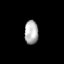
Tissue: lung
Cell type: Epithelial cells
Senescence score: 0.2253
Nuclear area (px): 320
Mean DAPI intensity: 175.334